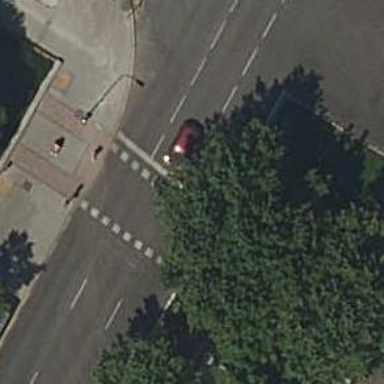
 there are traffic signals and zebra crossing."